高二 · 度量几何学
12. 一半径为 6 米的水轮如图, 水轮圆心 $O$ 距离水面 3 米, 已知水轮每分钟转动 4 圈, 水轮上点 $P$ 从水中浮现时开始到其第一次达到最高点的用时为 \$ \qquad \$秒.

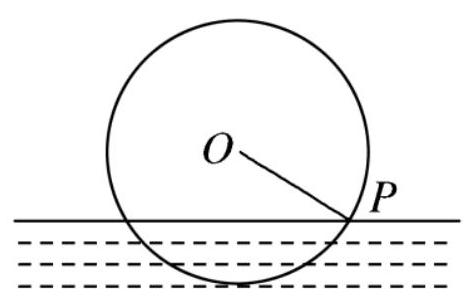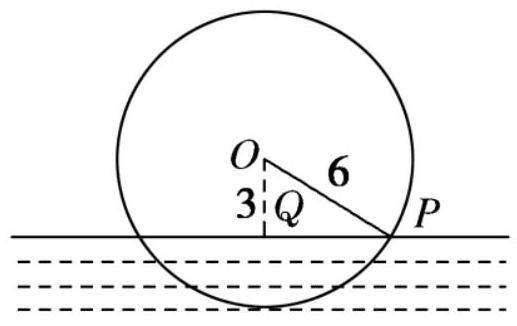
答案: 5
解析: 过 $O$ 作水平面的垂线，垂足为 $Q$, 如图所示

由已知可得 $O Q=3, O P=6$,

则 $\cos \angle P O Q=\frac{1}{2}$, 即 $\angle P O Q=60^{\circ}$,

则水轮上点 $P$ 从水中浮现时开始到其第一次达到最高点要旋转 $120^{\circ}$, 即 $\frac{1}{3}$ 个周期,

又由水轮每分钟转动 4 圈, 可知周期是 15 秒,

故水轮上点 $P$ 从水中浮现时开始到第一次达到最高点的用时为 5 秒.